Question: Is there any API on 'UINavigationBar' to add an input prompt like the provided one in "Compose New Message" view on Messages.app?

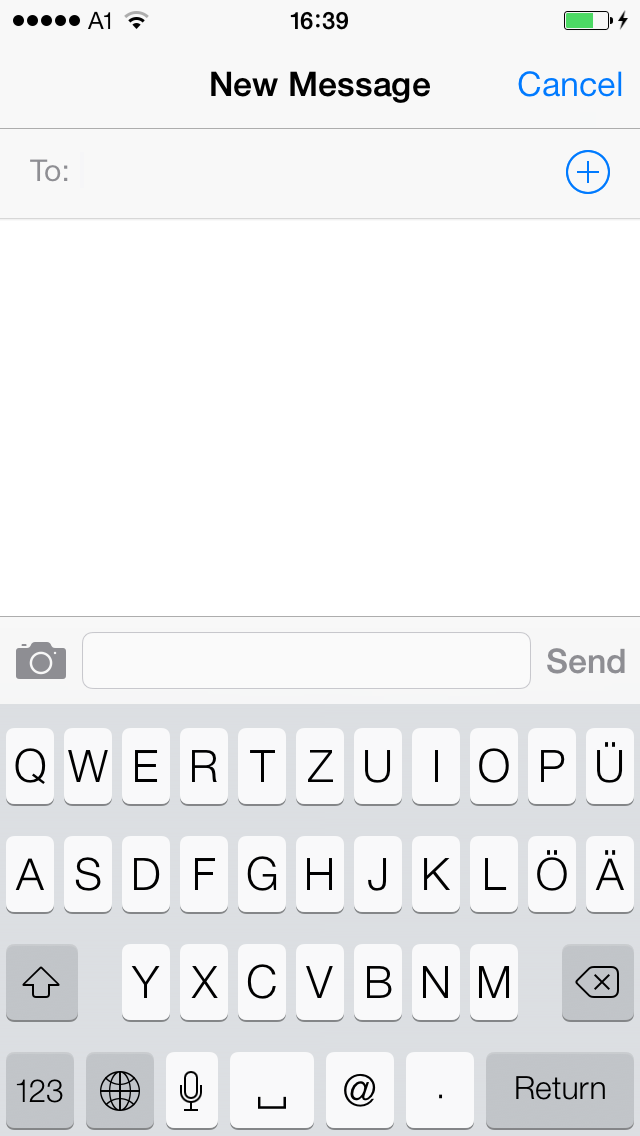
Answer: No, not built in anyway. However, there are third party controls available for this, like this one from Cocoa Controls:
<URL>